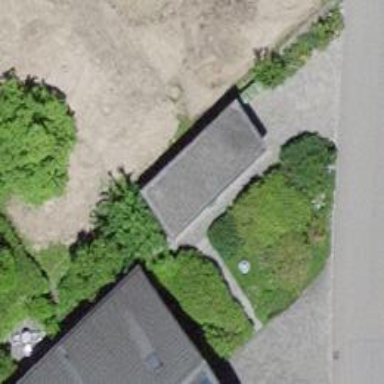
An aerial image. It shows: Carport building.